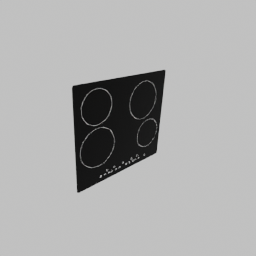
Label: appliances